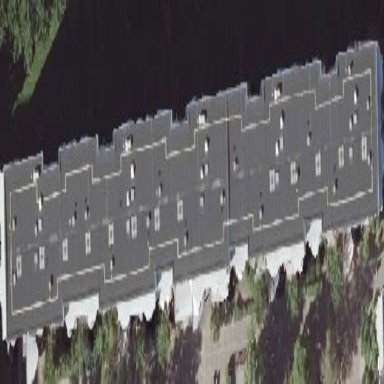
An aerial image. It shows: Apartment building with flat roof.